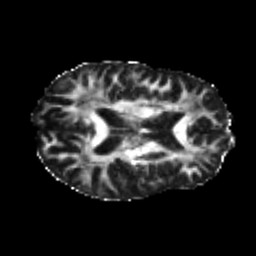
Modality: FA
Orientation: axial
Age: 25
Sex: male
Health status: healthy
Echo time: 0.074 s